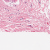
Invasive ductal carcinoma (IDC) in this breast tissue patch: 0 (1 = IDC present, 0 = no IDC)